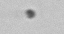
Label: nanoplankton_mix